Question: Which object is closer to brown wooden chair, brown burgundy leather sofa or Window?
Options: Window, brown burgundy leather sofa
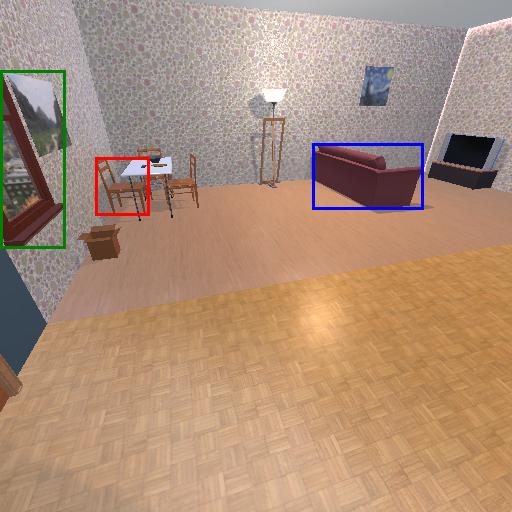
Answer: Window